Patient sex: F
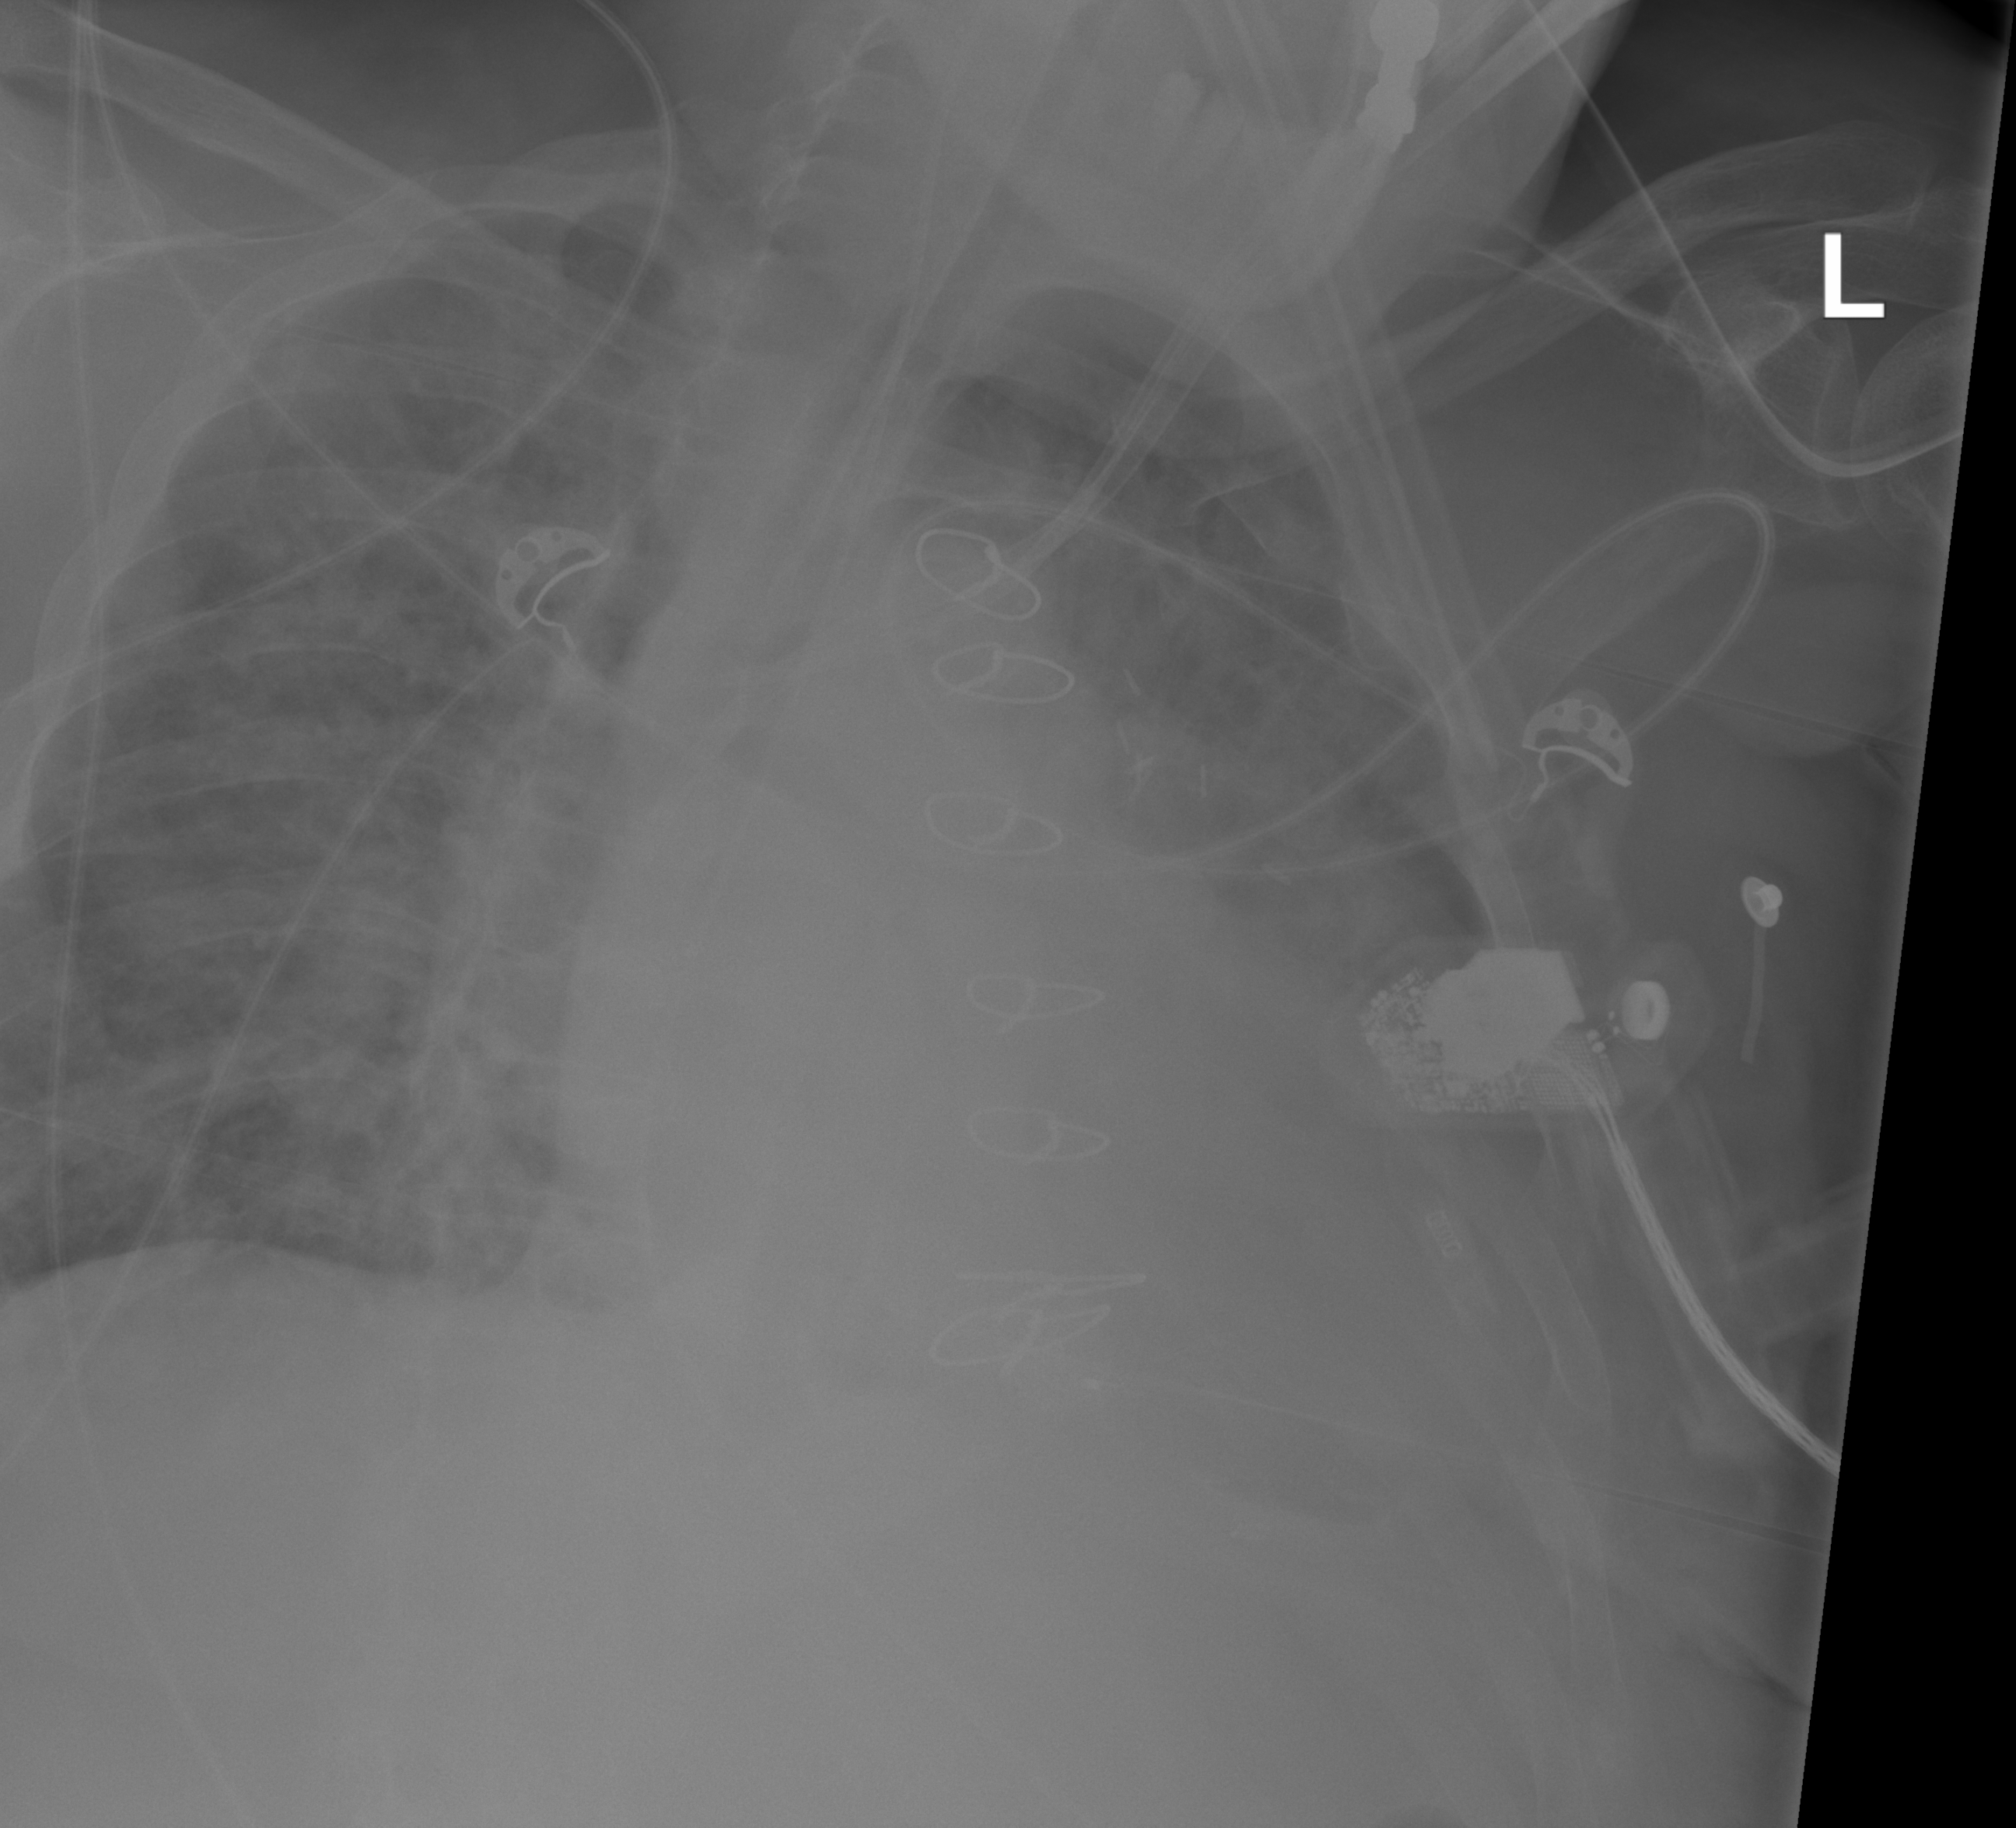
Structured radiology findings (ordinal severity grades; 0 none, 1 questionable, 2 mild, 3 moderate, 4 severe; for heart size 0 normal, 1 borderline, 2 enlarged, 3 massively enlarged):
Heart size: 2
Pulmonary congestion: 3
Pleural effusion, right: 0
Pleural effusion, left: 2
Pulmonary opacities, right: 3
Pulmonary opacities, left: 3
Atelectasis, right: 3
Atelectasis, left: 3